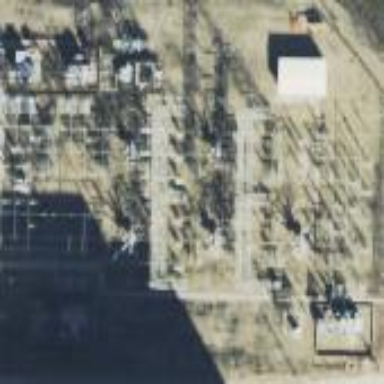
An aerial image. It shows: Power substation.